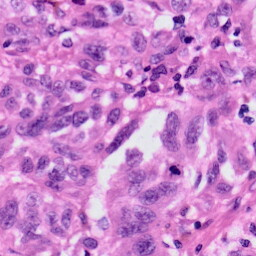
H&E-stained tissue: Skin